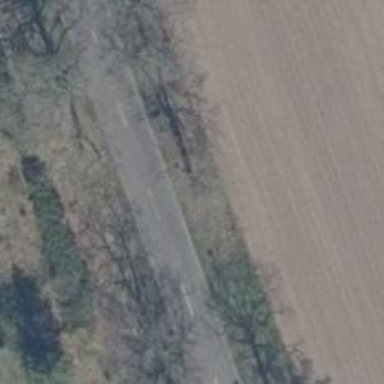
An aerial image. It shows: Row of trees in natural setting.